Field crop: tomato
Growth stage: 2
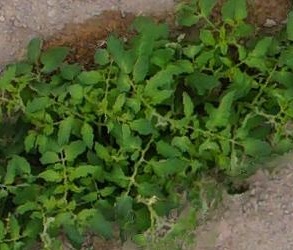
Species: tomato